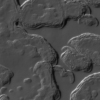
Label: not_dusty